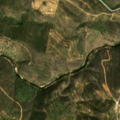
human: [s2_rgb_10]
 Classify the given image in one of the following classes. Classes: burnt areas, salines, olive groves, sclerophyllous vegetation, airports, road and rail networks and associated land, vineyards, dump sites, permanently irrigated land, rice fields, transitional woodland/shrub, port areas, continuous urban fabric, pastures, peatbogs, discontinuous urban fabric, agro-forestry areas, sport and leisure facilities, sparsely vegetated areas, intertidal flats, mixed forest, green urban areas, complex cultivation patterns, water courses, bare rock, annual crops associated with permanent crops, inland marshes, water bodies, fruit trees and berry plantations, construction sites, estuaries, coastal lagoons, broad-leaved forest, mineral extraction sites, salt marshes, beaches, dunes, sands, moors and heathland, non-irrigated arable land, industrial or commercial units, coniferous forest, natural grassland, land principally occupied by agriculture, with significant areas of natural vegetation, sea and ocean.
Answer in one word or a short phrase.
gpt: land principally occupied by agriculture, with significant areas of natural vegetation, sclerophyllous vegetation, transitional woodland/shrub